Interaction volume radius: 5 \u00c5
Interaction volume height: 40 \u00c5
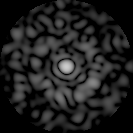
Disorder parameter: 0.8509